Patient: sex M, age 53
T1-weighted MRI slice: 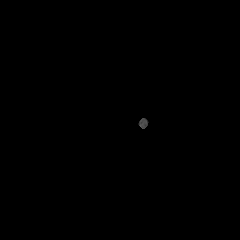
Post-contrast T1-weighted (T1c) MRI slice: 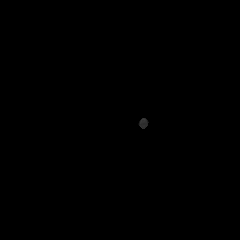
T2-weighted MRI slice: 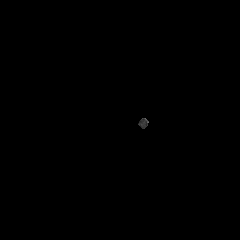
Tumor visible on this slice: no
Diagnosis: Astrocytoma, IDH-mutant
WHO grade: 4